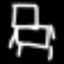
Label: chair